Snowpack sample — Snodgrass Mountain, Crested Butte, Colorado (2/4/25, 12:06 PM MST)
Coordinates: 38.923, -106.968
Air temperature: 35 °F
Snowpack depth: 80 cm
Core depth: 80 cm
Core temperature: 32 °F
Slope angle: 14°, slope face: 78°
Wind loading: low
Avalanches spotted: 0
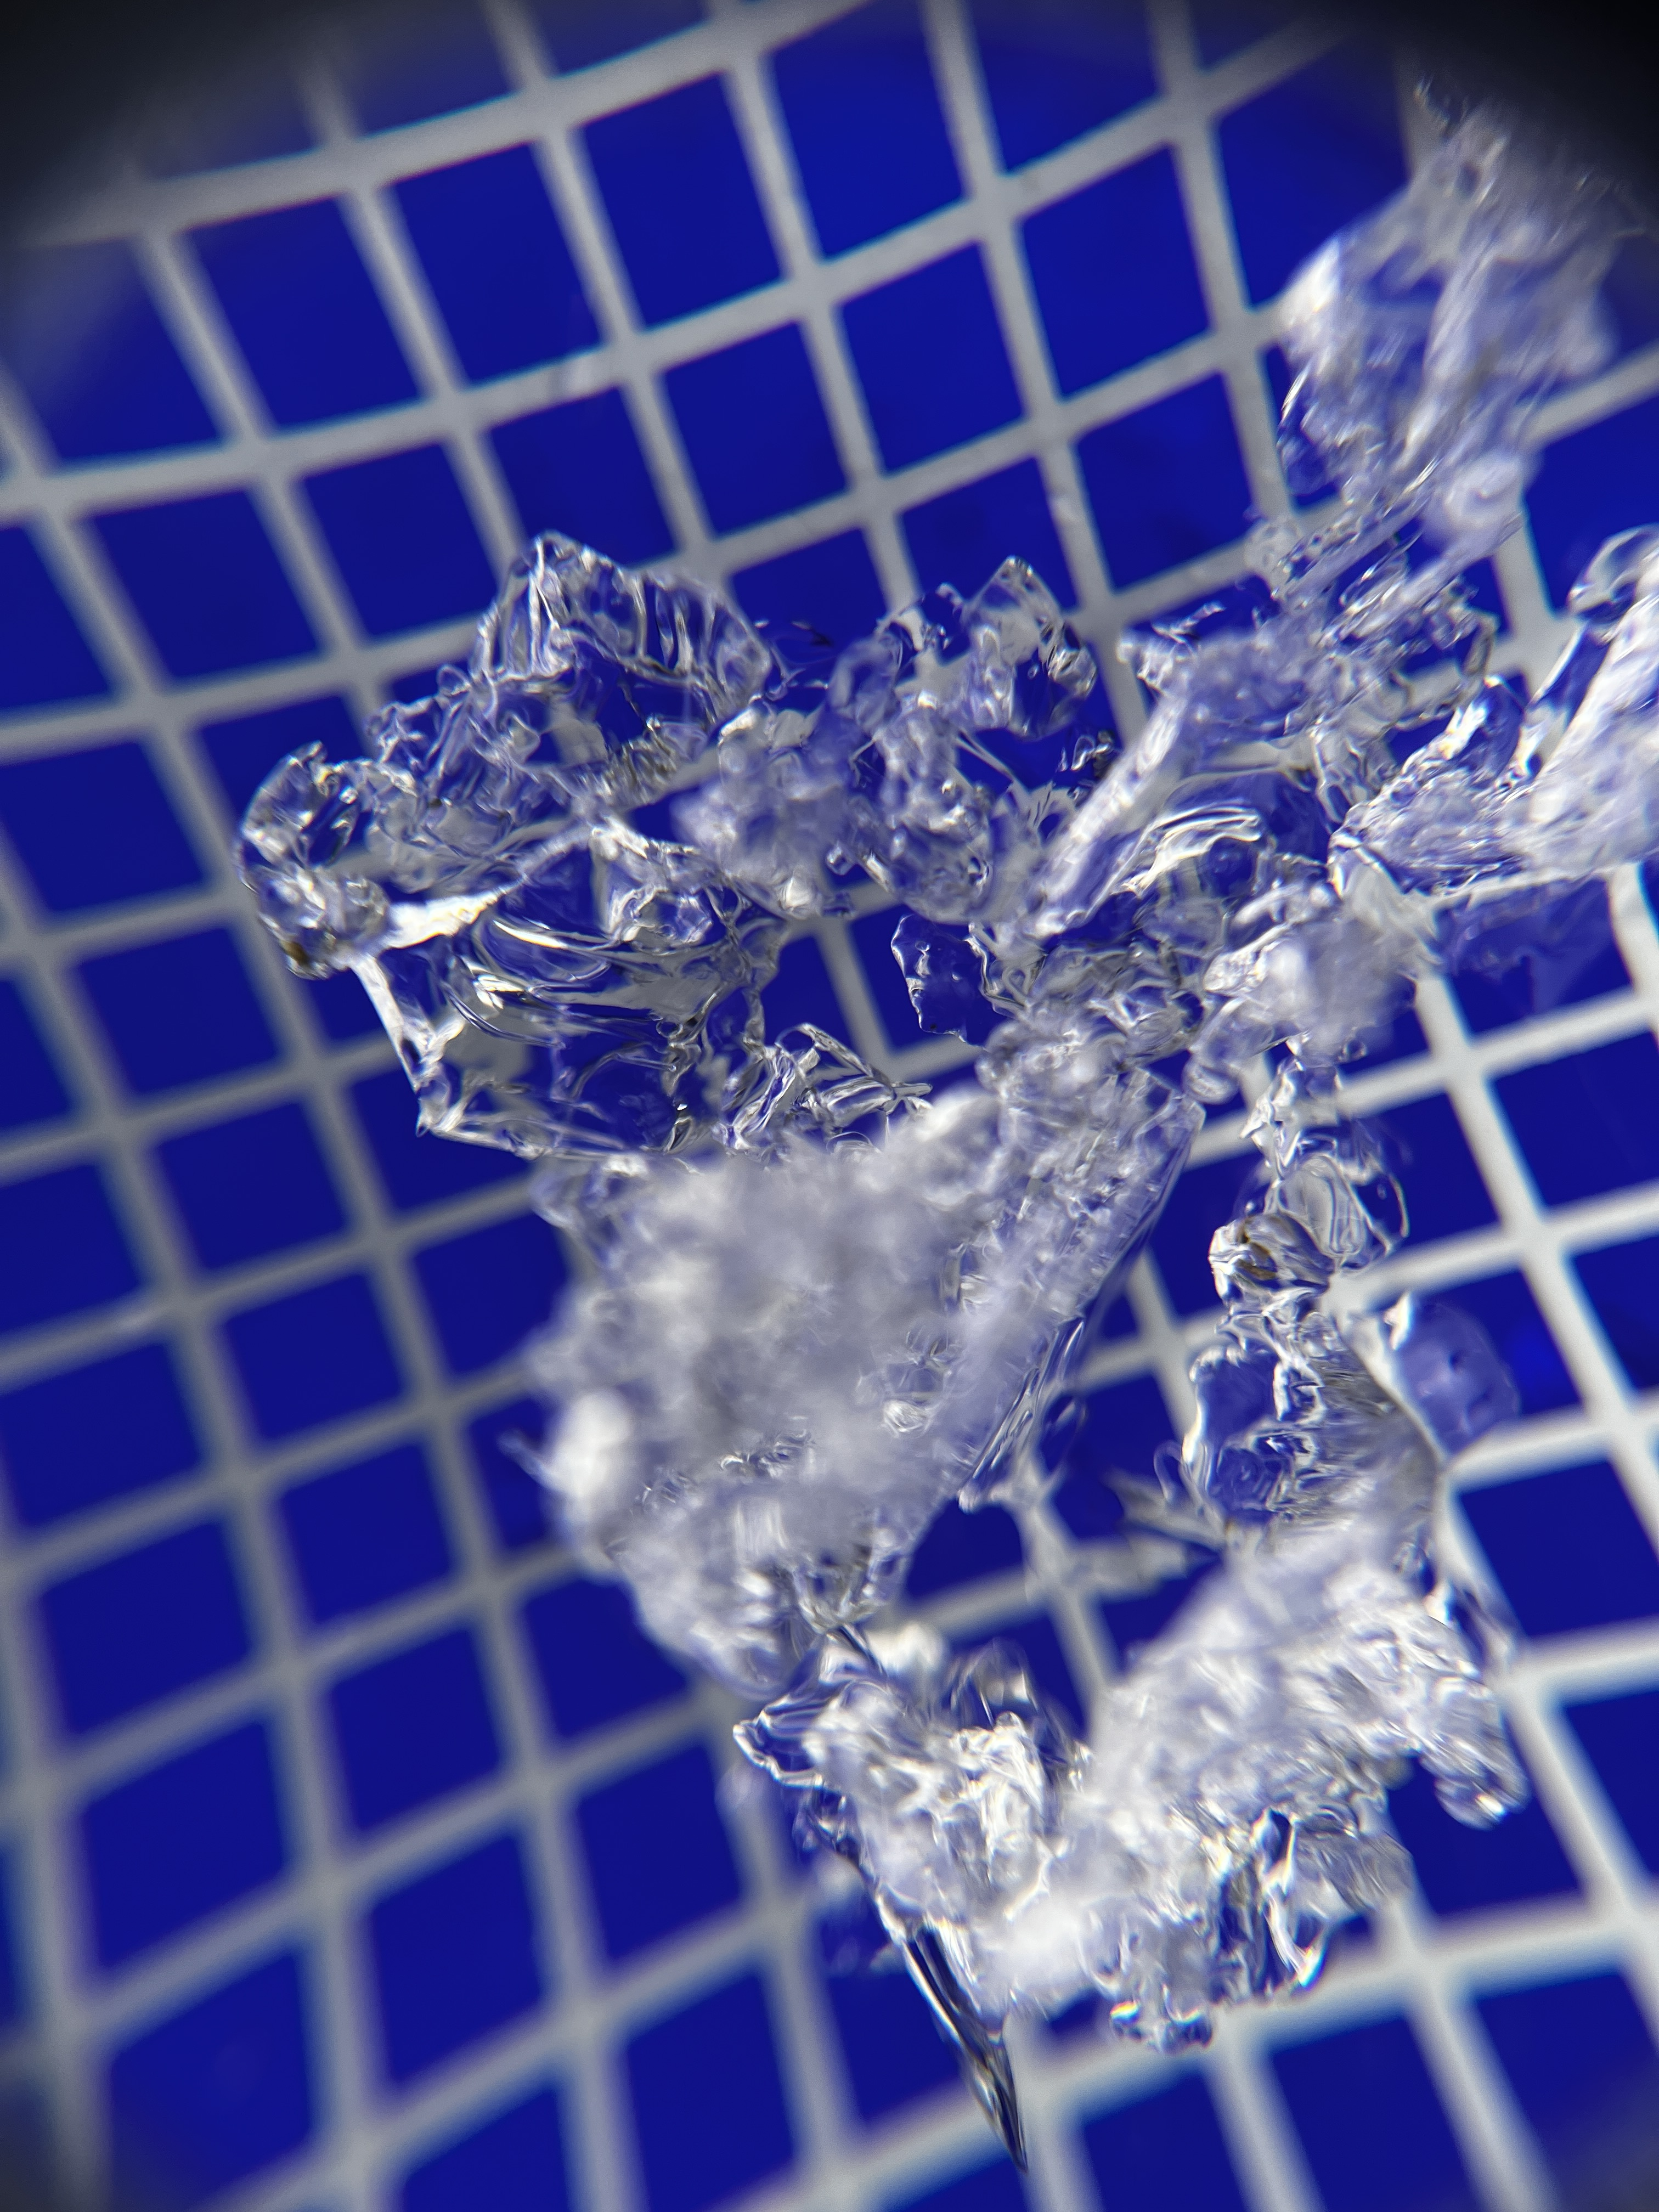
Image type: magnified_profile
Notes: No avalanches nearby, unusually warm weather for the last month reported by residents, Collected 25 yards from treeline